Field crop: tomato
Growth stage: 1
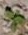
Species: solanum